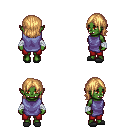
a pixel art fantasy rpg character, female body template, orc, green skin, chain tabard jacket, red pants, light blonde long bangs hairstyle, white cloth bandages, gray slippers, four views (front, back, left, right), 2x2 character sprite sheet, small pixel art, hard edges, no anti-aliasing